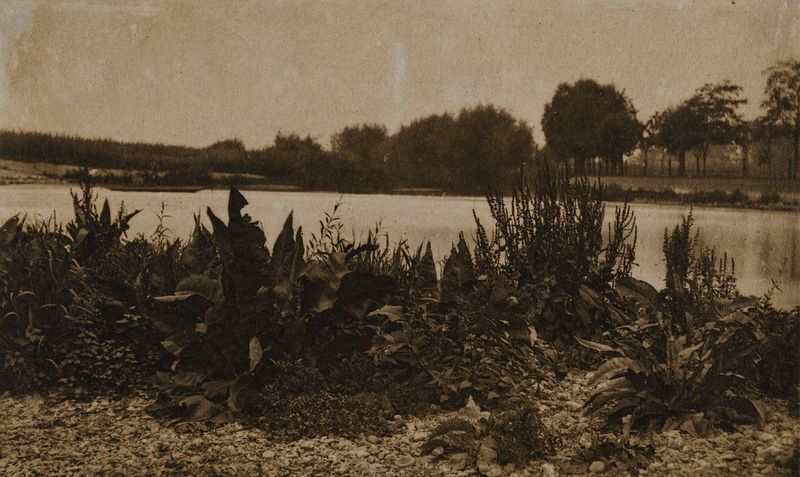
Titel: Am Fluß
Künstler: Frederick Hollyer
Standort: Hamburg
Institution: Museum für Kunst und Gewerbe Hamburg
Schlagwörter: blätter, himmel, wasser, bäume, landschaft, ufer, ferne, spiegelung, pflanzen, boot, kieselsteine, papier, vegetation, foto, fotografie, photographie, photo, flussufer, landschaften, landschaftsdarstellung, lichtbild, piktoralismus, kunstfotografie, landschaftsphotographie, landschaftsfotografie, piktorialismus, bildwerke, pflanzenabbildung, angewandte und bildende kunst, hessische systematik, gewässer, gewässern, seestücke, platindruck, platinotypie, passepartouriert, künstlerische, pictorialismus